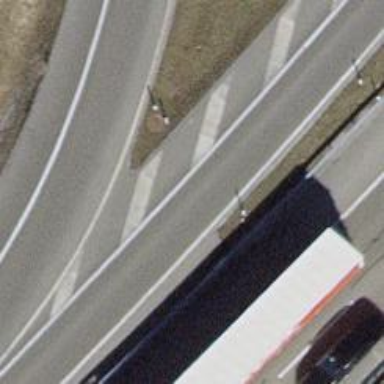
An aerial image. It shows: Asphalt motorway link.